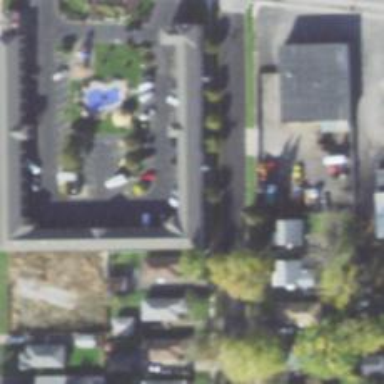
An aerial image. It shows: Hotel building.